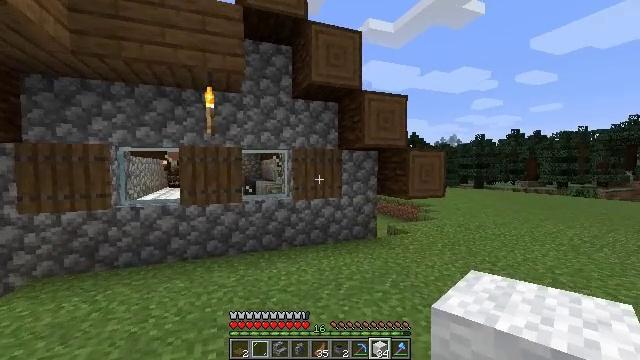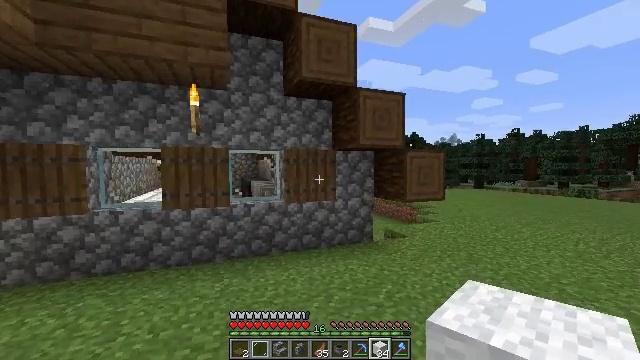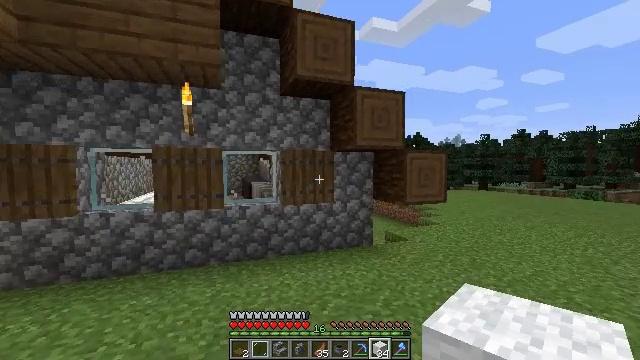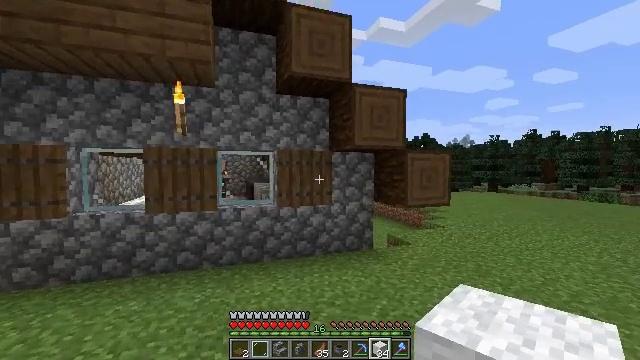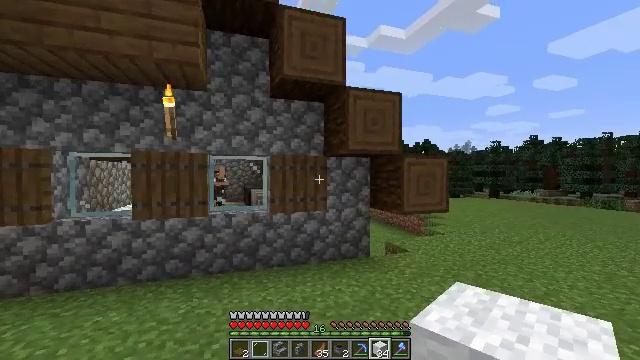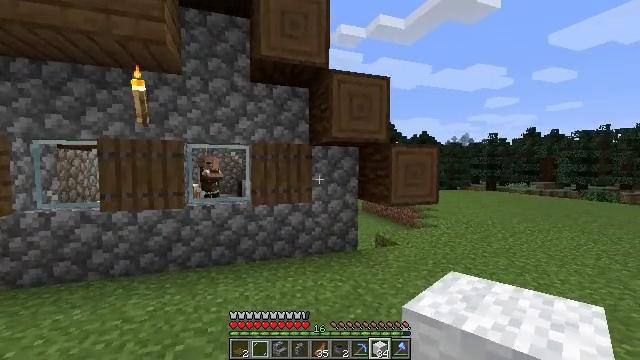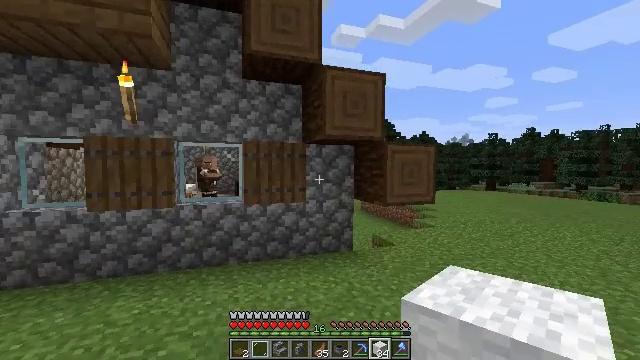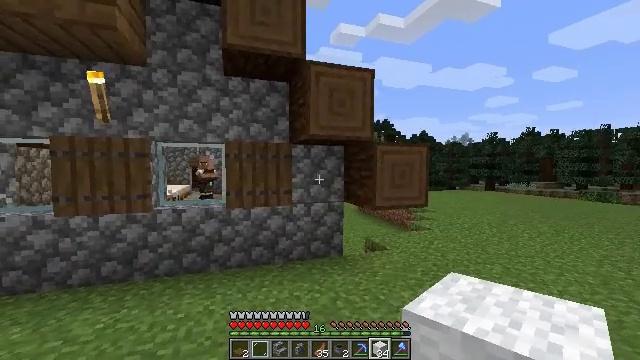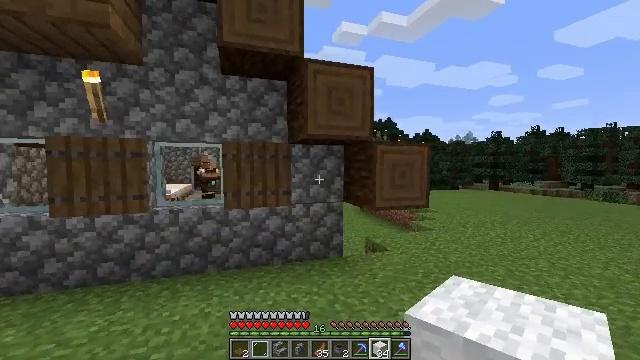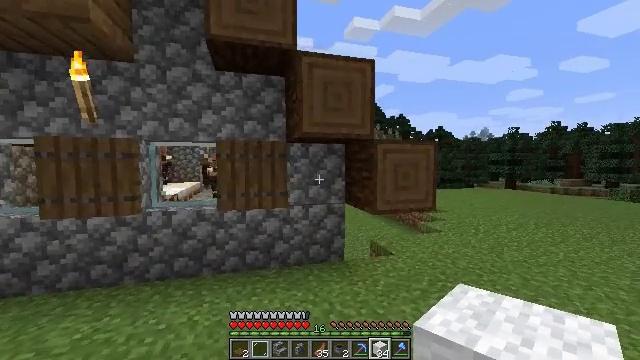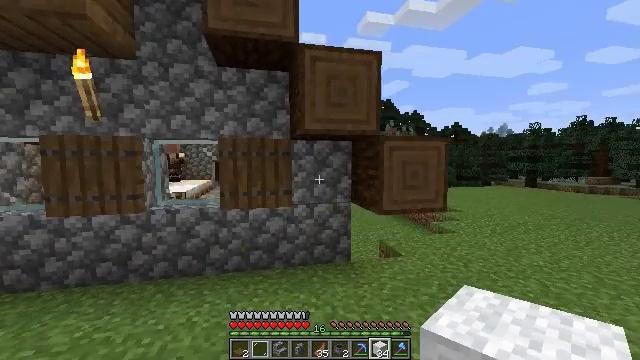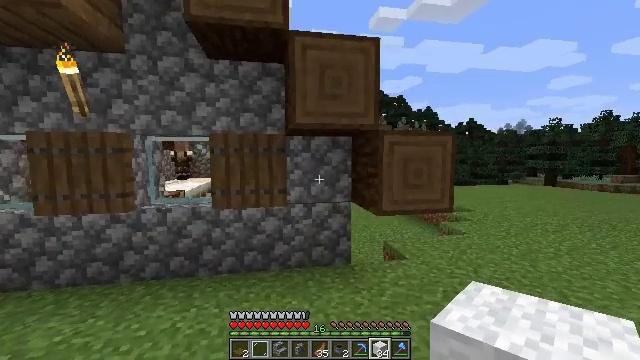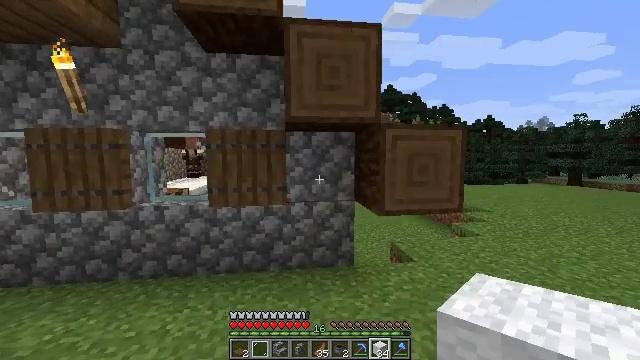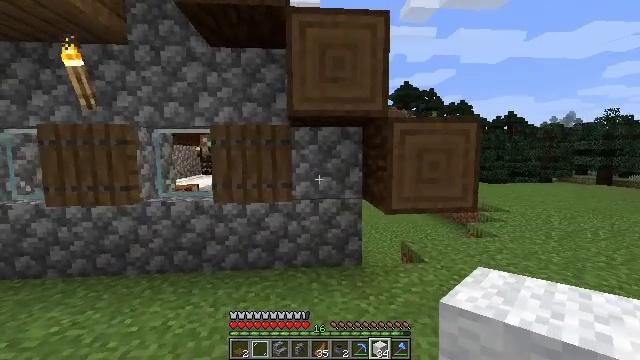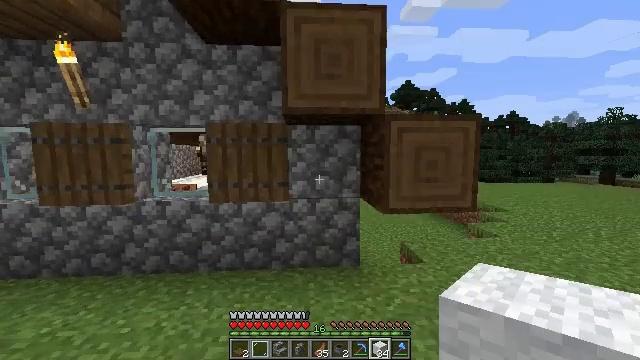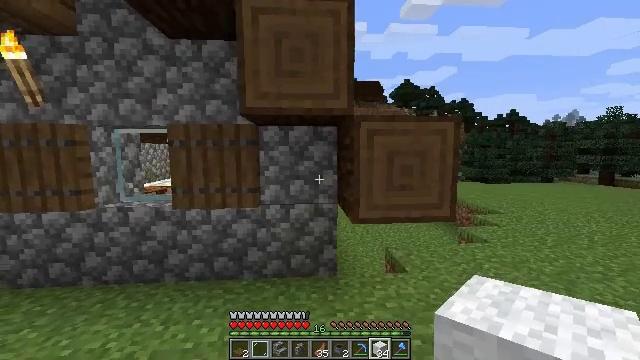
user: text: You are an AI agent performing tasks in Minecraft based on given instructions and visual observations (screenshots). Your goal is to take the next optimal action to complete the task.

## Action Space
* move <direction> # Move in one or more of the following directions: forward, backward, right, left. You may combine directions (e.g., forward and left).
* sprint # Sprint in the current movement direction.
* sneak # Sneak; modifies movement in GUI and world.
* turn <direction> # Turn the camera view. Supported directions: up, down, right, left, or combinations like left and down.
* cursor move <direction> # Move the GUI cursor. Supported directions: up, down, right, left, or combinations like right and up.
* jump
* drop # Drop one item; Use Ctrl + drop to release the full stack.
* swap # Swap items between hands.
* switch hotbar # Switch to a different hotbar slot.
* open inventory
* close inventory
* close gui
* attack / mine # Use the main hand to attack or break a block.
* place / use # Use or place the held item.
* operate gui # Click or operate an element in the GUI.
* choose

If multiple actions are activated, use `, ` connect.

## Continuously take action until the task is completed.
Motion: motion action
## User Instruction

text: Remove the blue bed from its location.
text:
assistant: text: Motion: move forward and move right
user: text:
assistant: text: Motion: move forward and move right
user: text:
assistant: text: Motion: move forward and move right, turn left
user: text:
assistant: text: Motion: move forward and move right, turn up
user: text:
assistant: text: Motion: move forward and move right, turn down
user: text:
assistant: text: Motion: move forward and move right
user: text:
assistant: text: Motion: move forward and move right
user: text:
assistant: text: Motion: move forward and move right
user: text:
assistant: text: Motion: move forward and move right, turn left
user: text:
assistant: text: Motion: move forward and move right, turn left
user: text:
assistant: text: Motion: move forward and move right, turn left
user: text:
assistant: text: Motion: move forward and move right, turn left
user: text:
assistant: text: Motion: move forward and move right, turn left
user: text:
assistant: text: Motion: move forward and move right
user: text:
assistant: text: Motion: move right
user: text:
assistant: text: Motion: no_op
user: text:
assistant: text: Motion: no_op
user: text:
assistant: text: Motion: no_op
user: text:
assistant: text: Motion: no_op
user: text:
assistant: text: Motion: no_op
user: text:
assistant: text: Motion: no_op
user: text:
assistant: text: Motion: no_op
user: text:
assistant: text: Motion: no_op
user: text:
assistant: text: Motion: no_op
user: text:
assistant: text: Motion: no_op
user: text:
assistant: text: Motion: no_op
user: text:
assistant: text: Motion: no_op
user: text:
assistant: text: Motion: no_op
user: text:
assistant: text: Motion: turn left
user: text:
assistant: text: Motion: no_op